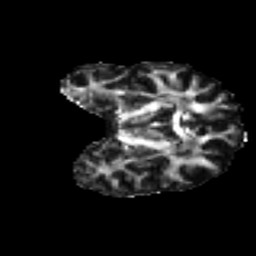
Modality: FA
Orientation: coronal
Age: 42
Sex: male
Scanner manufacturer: ge
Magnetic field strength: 3 T
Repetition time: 7.8 s
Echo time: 0.0608 s